Question: Today i tried to open .xcworkspace file on my project but i got some error like this
'''
Process: Xcode [740]
Path: /Applications/Xcode.app/Contents/MacOS/Xcode
Identifier: com.apple.dt.Xcode
Version: 6.2 (6776)
Build Info: IDEFrameworks-6776000000000000~11
App Item ID: 497799835
App External ID: 811890240
Code Type: X86-64 (Native)
Parent Process: ??? [1]
Responsible: Xcode [740]
User ID: 501
Date/Time: 2015-04-07 13:45:47.945 +0700
OS Version: Mac OS X 10.10.2 (14C1514)
Report Version: 11
Anonymous UUID: 97BA685B-5788-8D8E-FA49-9E2A21F38165
Time Awake Since Boot: 7300 seconds
Crashed Thread: 0 Dispatch queue: com.apple.main-thread
Exception Type: EXC_CRASH (SIGABRT)
Exception Codes: 0x0000000000000000, 0x0000000000000000
Application Specific Information:
DVTUndoManager for delegate:<IBStoryboardDocument 0x7f7f5cb6a200>
ProductBuildVersion: 6C131e
UNCAUGHT EXCEPTION (NSInternalInconsistencyException): enableUndoRegistration: IBDocumentUndoManager 0x7f7f6616fe50 is in invalid state, enableUndoRegistration may only be invoked with matching call to disableUndoRegistration
UserInfo: (null)
Hints:
0: DVTUndoManager for delegate:<IBStoryboardDocument: 0x7f7f5cb6a200>
'''

I also reinstalled xcode again and clear catch but it didn't work out.
Anyone know how to fix this?
Thanks!
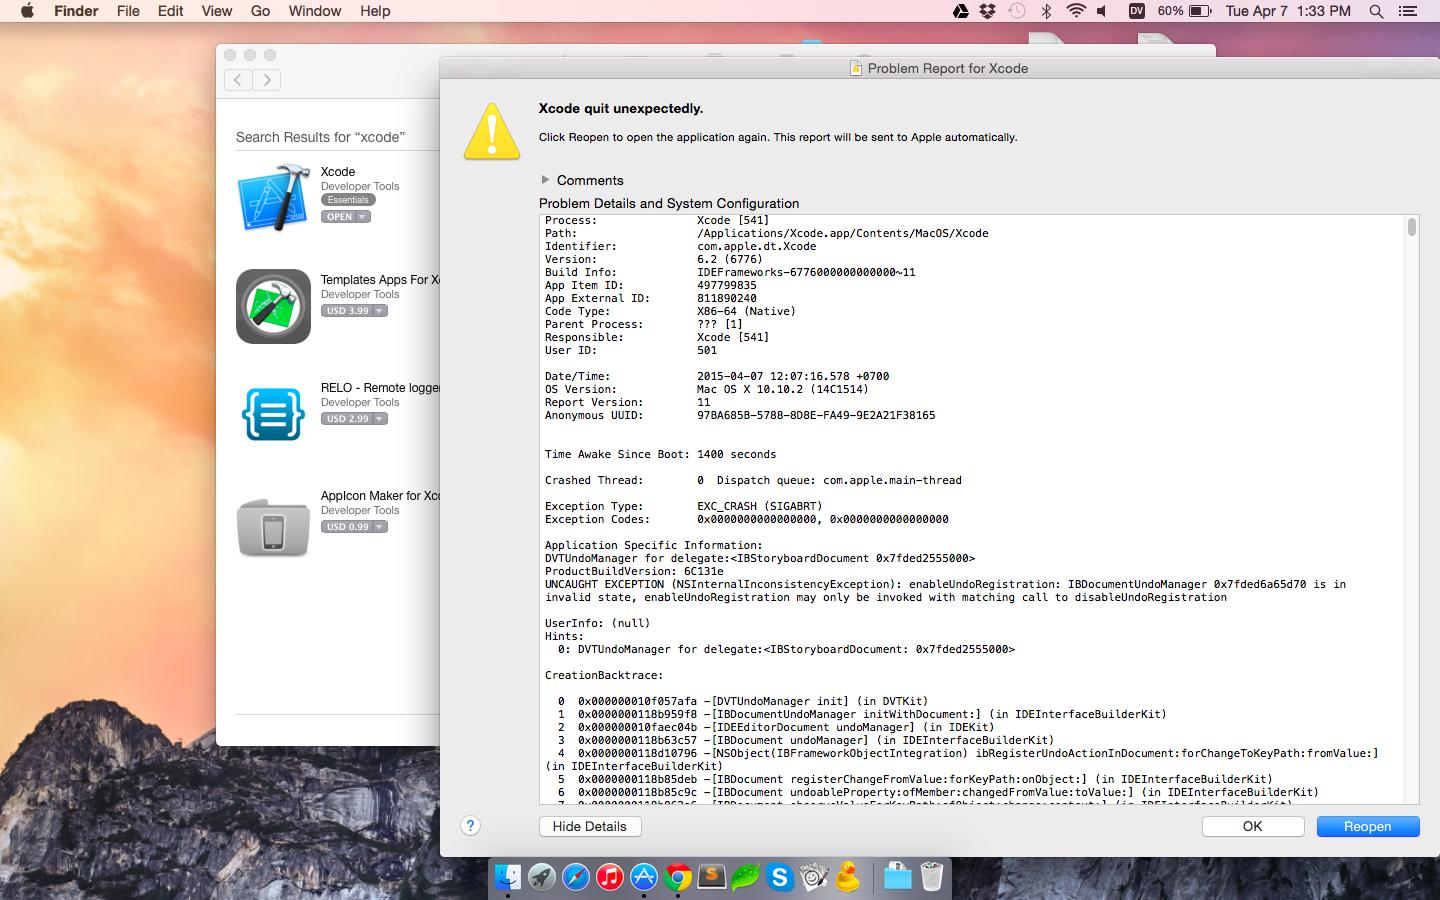
Answer: in his case, open with right Click on & click on - Show package Content & then Remove unnecessary things from that opened folder & then try to open again , you will successfully open it.